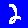
Digit: 2